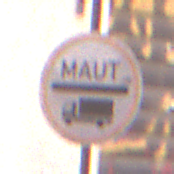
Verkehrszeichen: Mautpflicht
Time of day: MorningAfternoon
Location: Outdoor (Urban)
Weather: Clear
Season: NotSpecified
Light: Natural